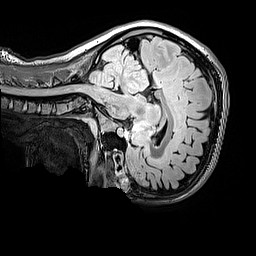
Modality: FLAIR
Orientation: sagittal
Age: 14
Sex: female
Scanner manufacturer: siemens
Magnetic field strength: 3 T
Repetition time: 5 s
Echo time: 0.388 s